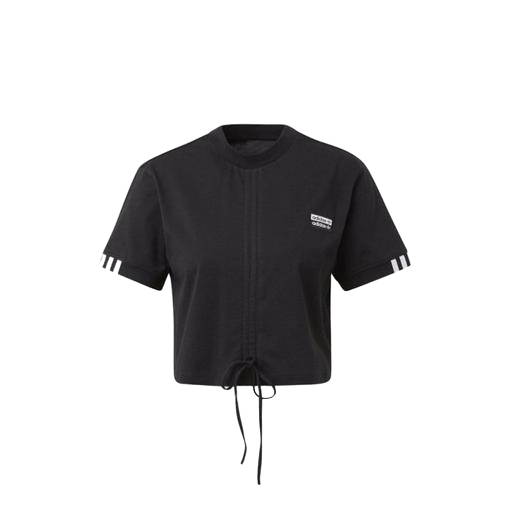
half-zip tee, mid t-shirt, back-zip tee, white background